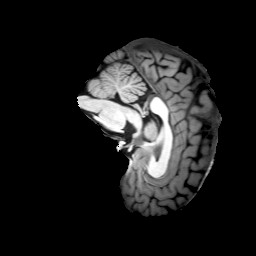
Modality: T1w
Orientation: sagittal
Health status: ill
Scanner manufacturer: siemens
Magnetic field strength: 3 T
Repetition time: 2 s
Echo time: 0.00303 s